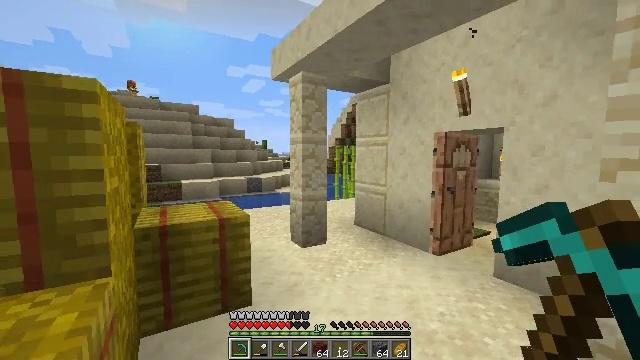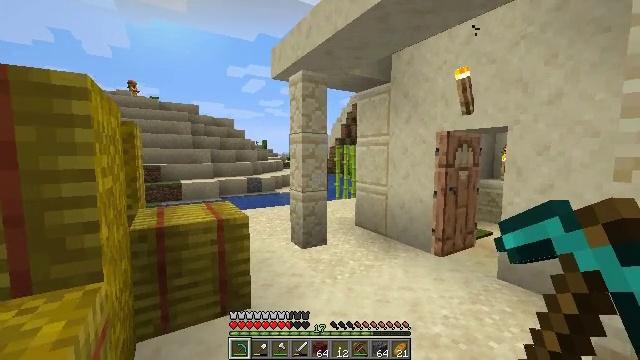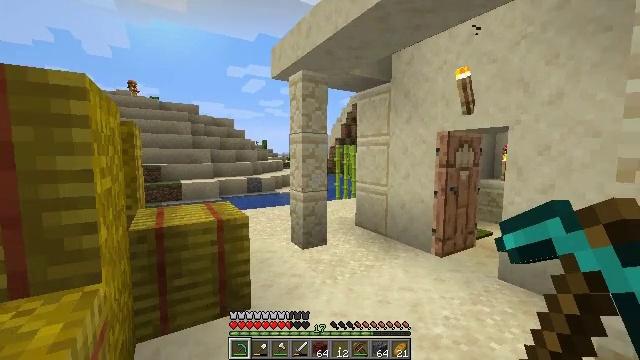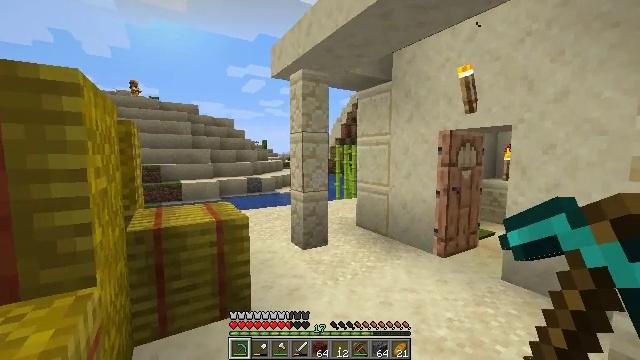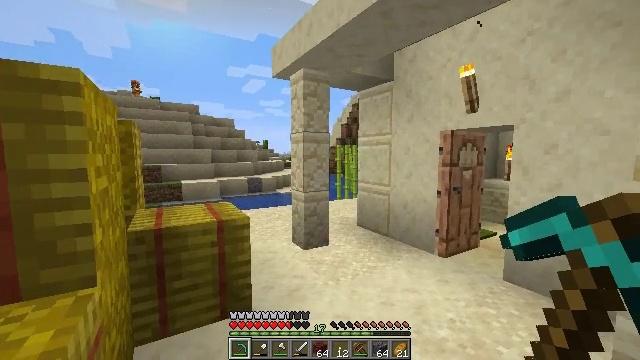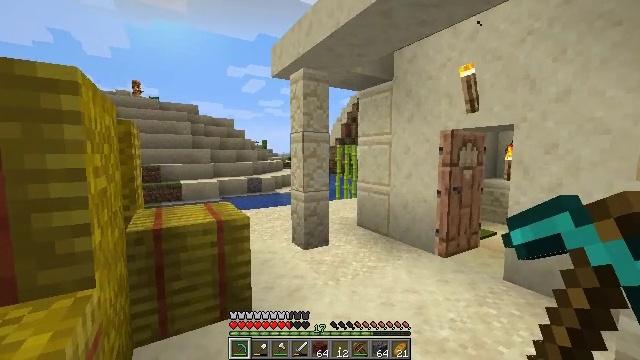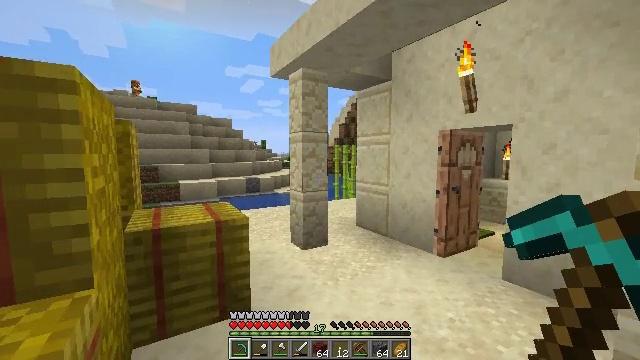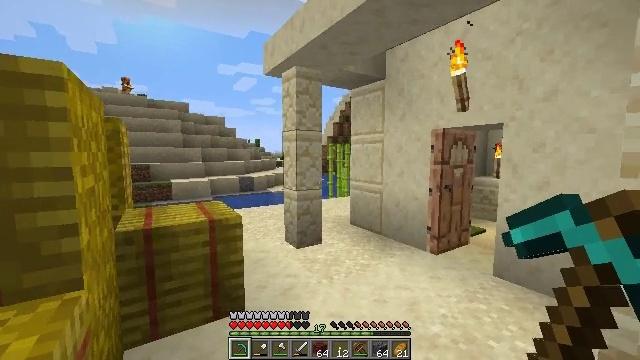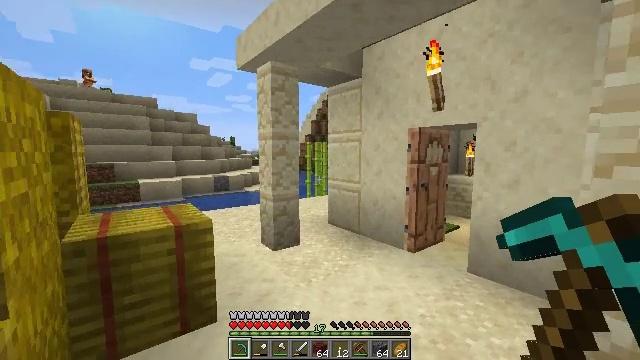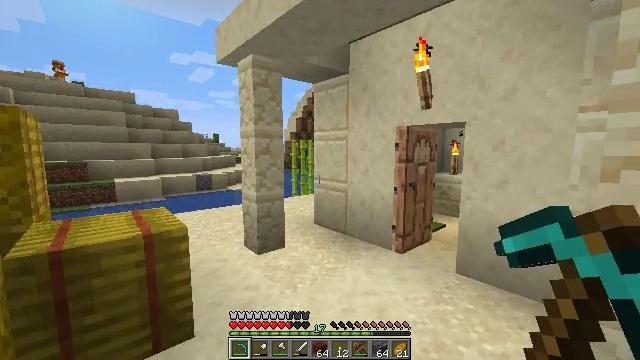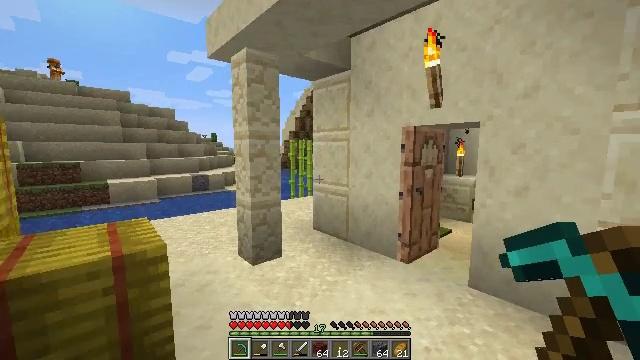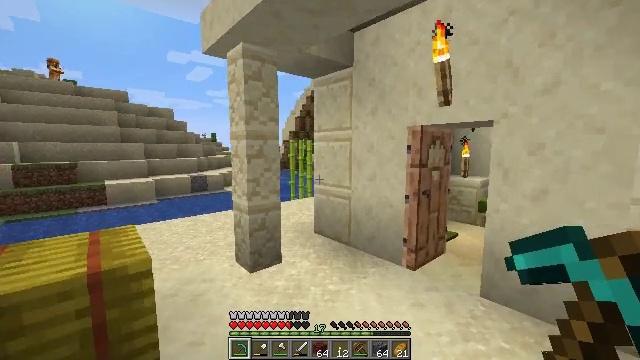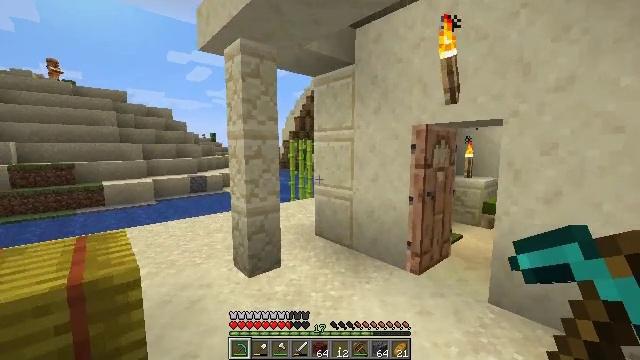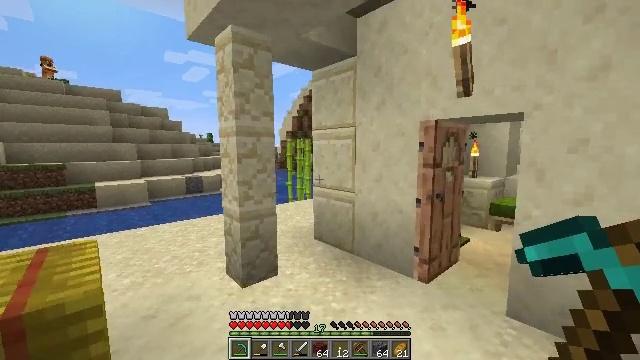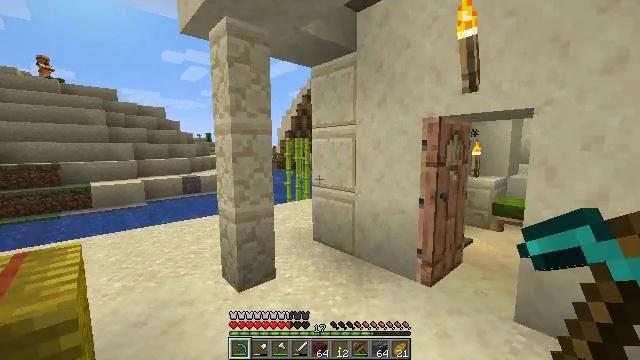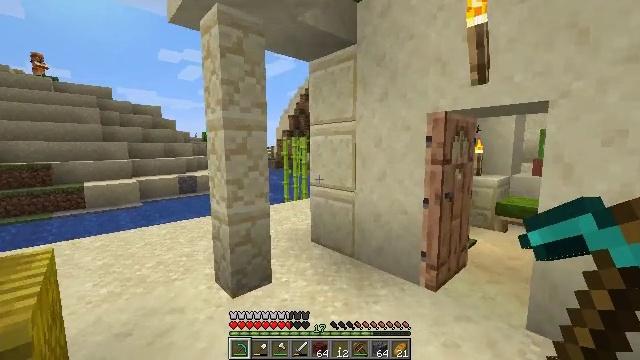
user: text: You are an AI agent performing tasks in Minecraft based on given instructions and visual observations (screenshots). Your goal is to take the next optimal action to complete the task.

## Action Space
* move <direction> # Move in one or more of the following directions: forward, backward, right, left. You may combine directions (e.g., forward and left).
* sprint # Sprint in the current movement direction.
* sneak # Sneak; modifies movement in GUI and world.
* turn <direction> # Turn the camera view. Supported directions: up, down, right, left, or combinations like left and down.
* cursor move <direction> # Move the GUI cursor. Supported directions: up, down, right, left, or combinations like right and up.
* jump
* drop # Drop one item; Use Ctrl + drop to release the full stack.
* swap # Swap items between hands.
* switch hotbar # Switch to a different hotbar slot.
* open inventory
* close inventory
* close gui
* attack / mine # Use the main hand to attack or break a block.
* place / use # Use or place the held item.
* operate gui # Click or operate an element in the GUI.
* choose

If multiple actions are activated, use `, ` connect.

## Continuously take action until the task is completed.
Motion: motion action
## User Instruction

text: Break the white glazed terracotta for reuse.
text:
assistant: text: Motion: no_op
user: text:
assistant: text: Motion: no_op
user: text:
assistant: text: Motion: no_op
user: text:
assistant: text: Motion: no_op
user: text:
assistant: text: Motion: no_op
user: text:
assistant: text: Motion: no_op
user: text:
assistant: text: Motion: move forward, turn right
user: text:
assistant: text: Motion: move forward, turn right
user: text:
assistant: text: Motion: move forward, turn right
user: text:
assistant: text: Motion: move forward
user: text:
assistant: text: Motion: move forward
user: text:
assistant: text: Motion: move forward
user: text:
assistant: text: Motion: move forward
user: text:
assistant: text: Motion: move forward
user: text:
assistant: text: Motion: move forward
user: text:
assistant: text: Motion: move forward
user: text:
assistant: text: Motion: move forward
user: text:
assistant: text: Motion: move forward and move left
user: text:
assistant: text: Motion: move forward and move left
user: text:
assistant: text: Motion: move forward and move left
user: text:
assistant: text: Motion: move left
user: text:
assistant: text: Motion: move left, turn right and down
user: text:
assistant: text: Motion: move left, turn right
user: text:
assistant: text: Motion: move left, turn right
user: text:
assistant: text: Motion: move left
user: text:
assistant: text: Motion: move left
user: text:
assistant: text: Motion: move left
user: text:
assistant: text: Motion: move left
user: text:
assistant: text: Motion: move forward and move left
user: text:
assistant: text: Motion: move forward and move left